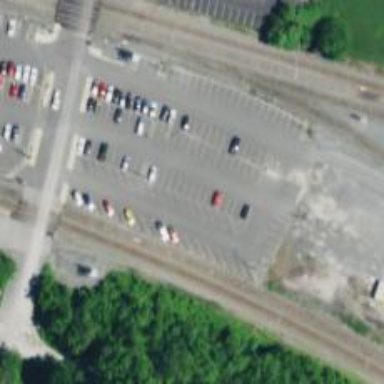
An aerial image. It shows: Railway siding with rails.